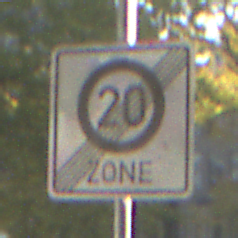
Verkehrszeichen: EndeZone20
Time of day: SunriseSunset
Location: Outdoor (Urban)
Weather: PartlyCloudy
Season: Autumn
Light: Natural